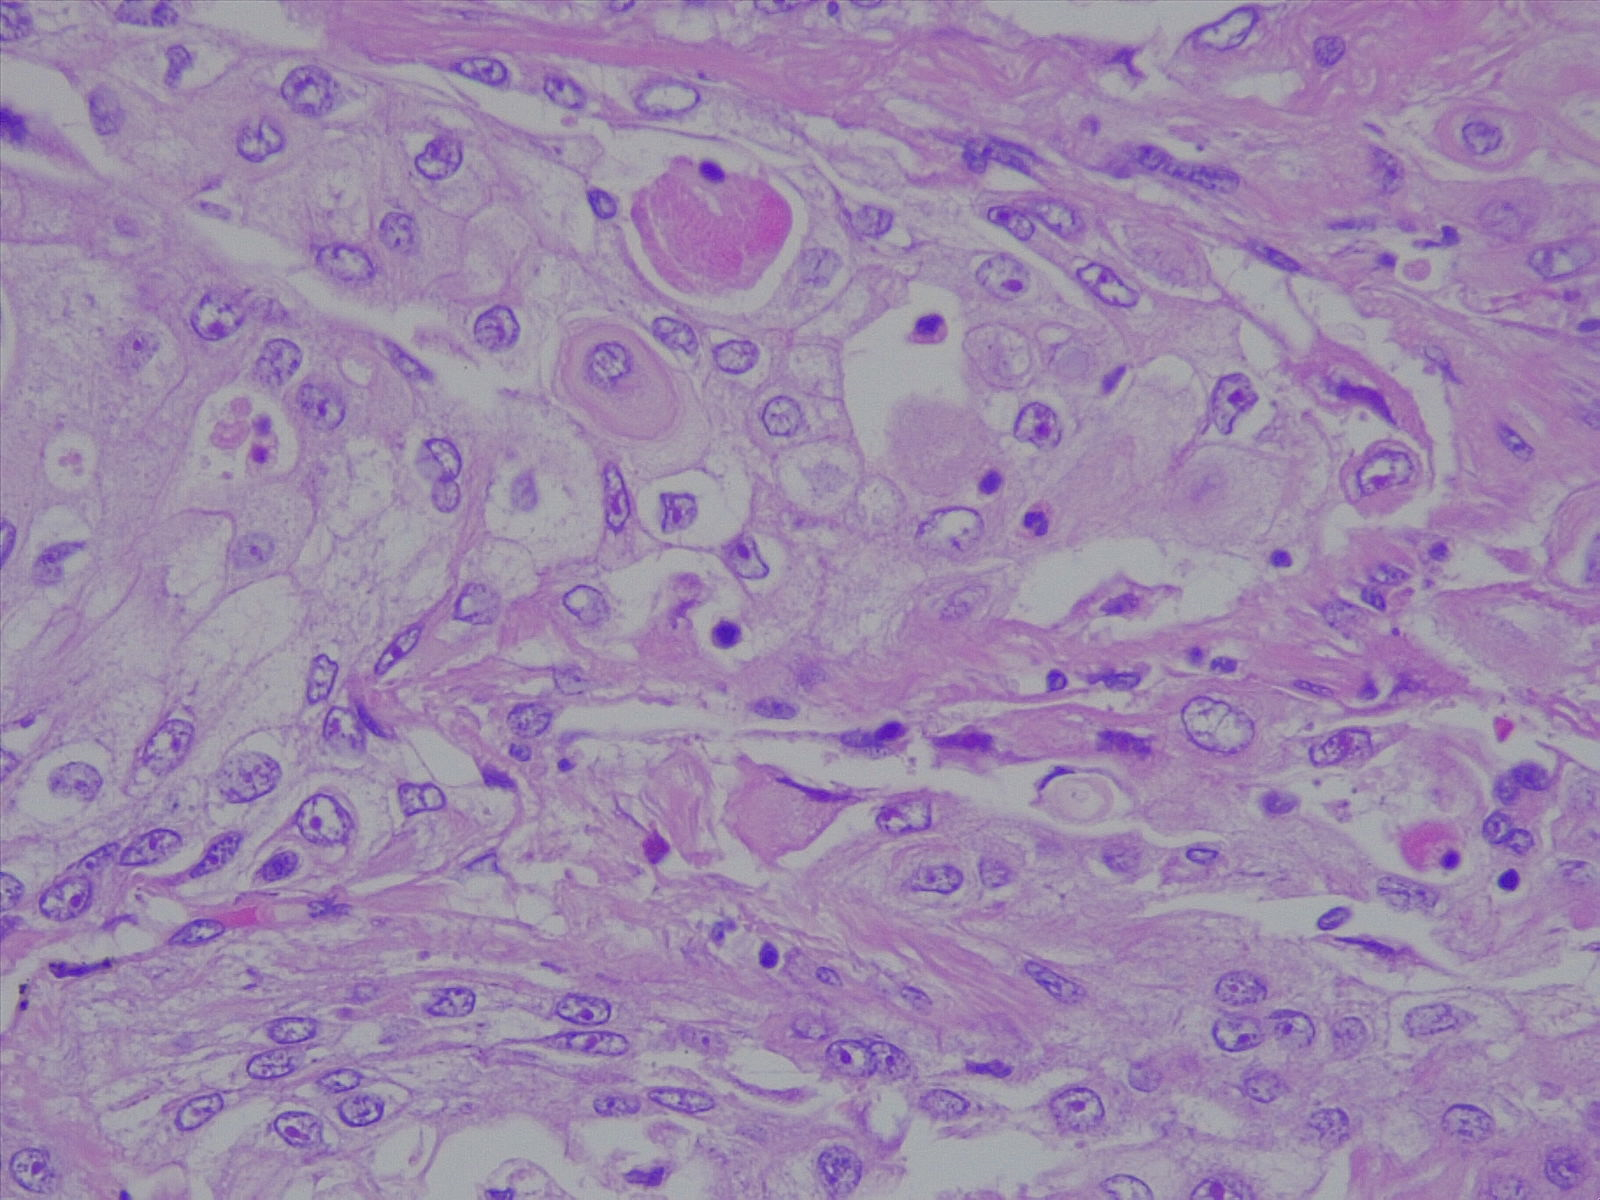
Label: lung squamous cell carcinoma, well differentiated